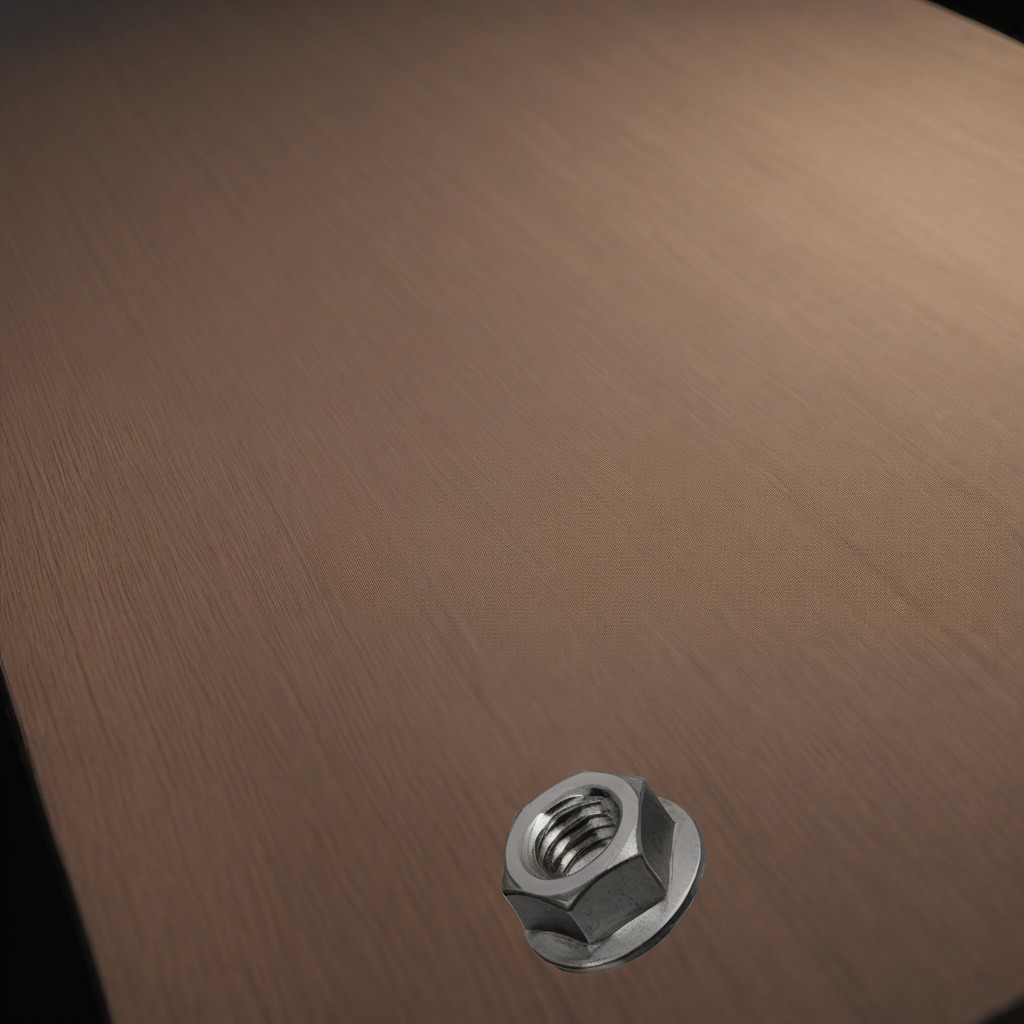
A metal nut is lying on the wooden table.